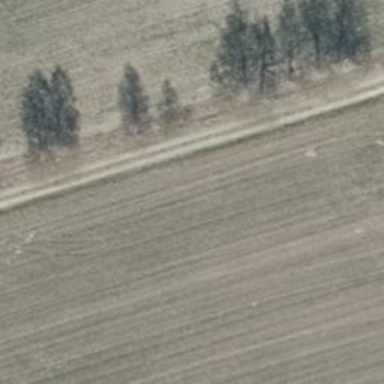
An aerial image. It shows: Row of deciduous broadleaved trees.